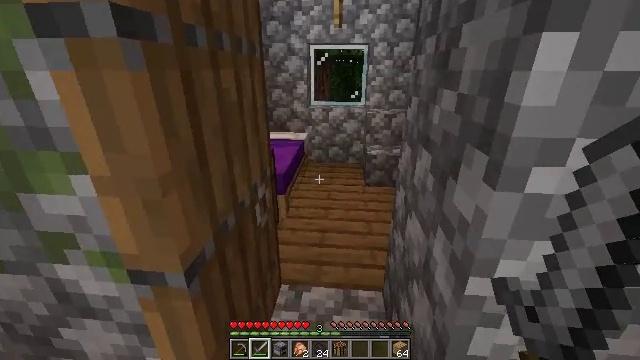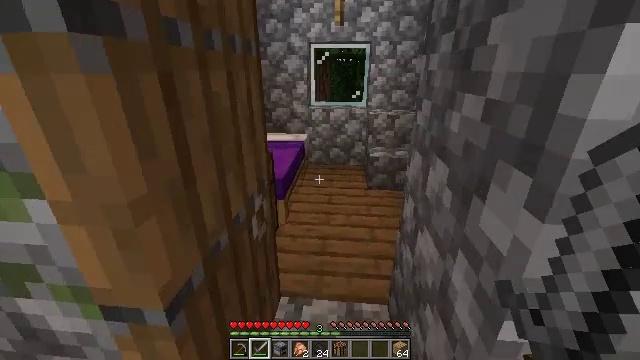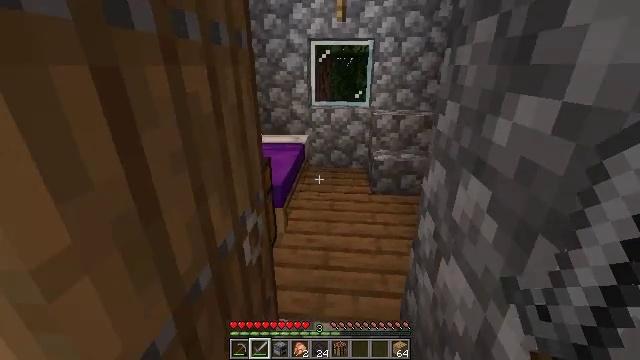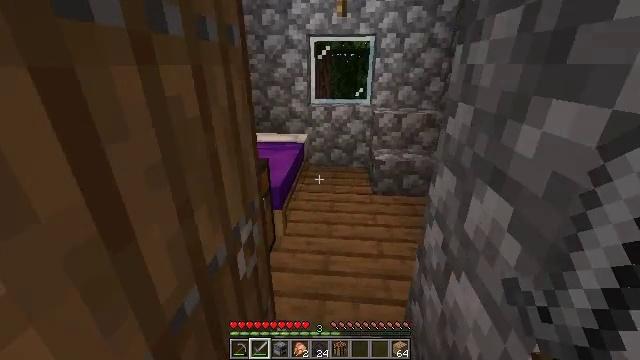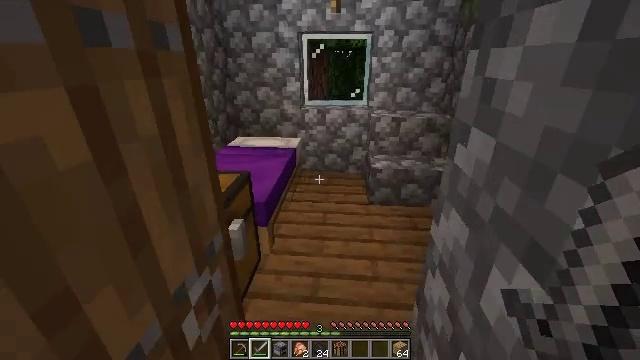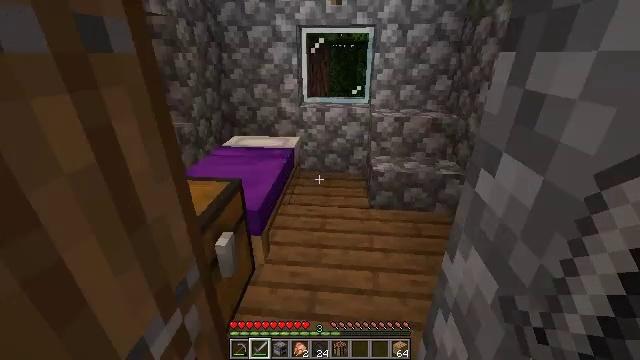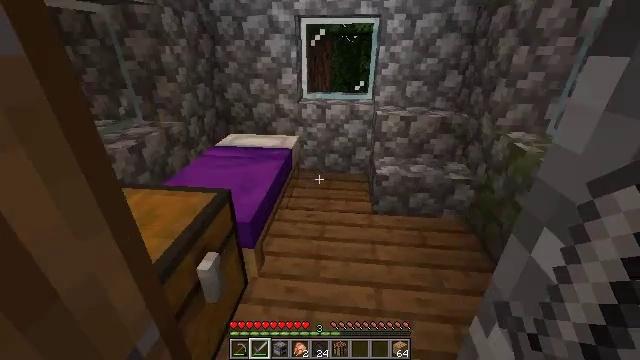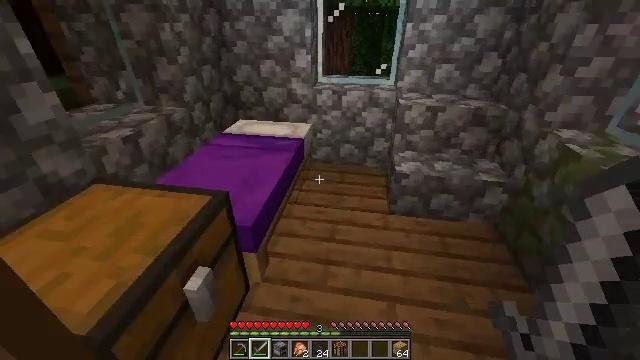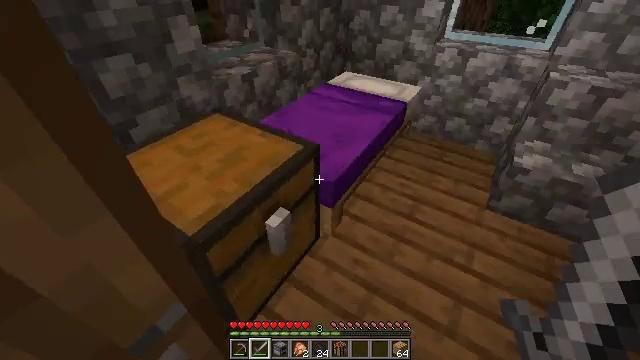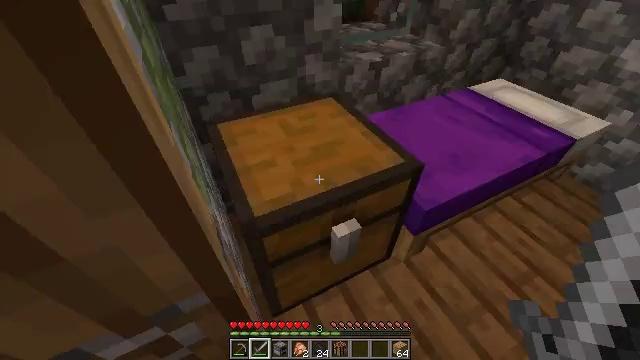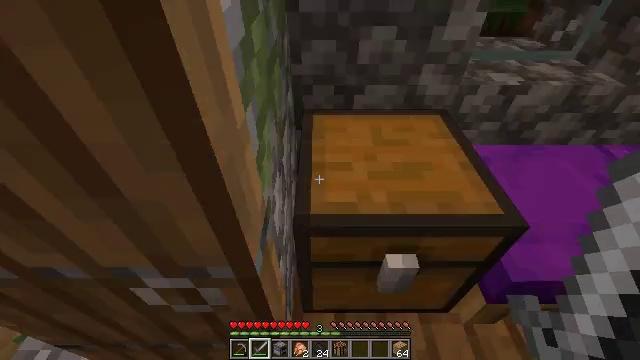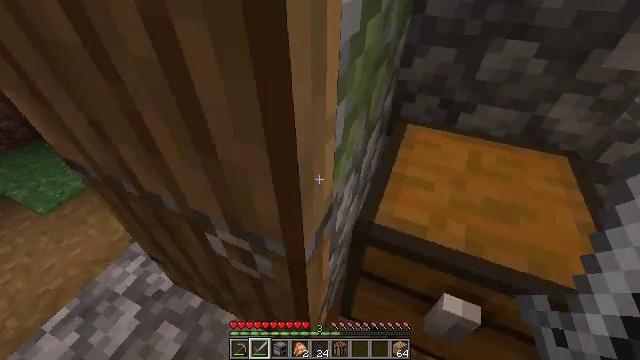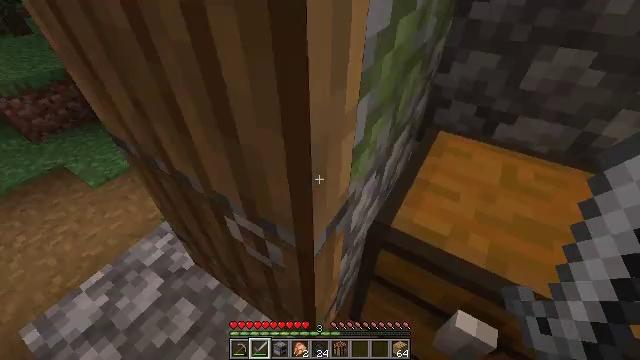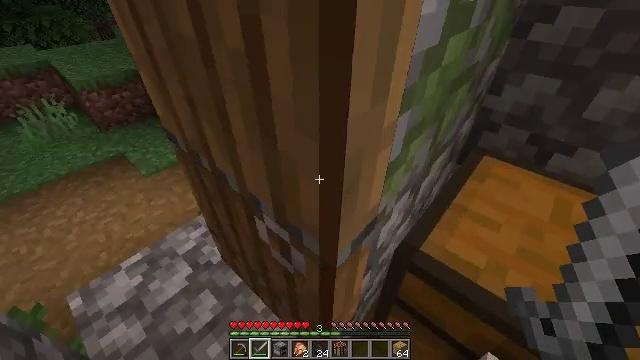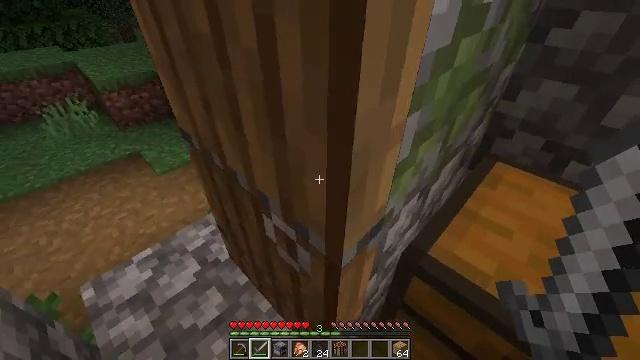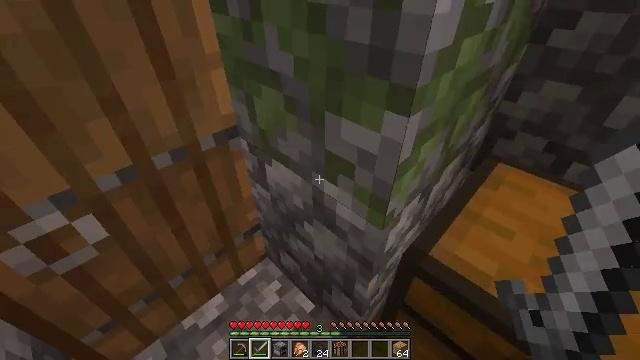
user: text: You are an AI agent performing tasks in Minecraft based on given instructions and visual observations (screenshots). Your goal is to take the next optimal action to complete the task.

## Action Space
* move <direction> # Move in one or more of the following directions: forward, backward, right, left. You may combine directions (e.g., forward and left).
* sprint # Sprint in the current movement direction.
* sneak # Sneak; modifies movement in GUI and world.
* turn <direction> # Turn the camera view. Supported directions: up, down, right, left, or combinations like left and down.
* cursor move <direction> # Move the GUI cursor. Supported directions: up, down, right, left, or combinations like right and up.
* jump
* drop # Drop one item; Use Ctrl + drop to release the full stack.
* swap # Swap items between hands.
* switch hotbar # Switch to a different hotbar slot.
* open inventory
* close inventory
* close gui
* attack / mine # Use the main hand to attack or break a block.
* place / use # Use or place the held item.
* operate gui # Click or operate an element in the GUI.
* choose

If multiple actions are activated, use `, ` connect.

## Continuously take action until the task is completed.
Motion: motion action
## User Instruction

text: Break the birch leaves block.
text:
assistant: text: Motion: move forward
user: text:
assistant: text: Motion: move forward
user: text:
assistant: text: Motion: move forward and move right
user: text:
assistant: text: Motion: move forward and move right
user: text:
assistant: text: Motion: move forward, turn down
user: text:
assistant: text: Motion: move forward, turn down
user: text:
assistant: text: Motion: move forward, turn left and down
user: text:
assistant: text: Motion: move forward, turn left and down
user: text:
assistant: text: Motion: turn left and down
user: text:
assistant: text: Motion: turn left
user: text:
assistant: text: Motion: turn left
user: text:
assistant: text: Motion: turn left
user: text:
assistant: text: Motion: turn left and up
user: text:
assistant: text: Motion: turn left
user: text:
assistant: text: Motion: use / place
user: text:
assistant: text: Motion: use / place
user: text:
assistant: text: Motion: use / place
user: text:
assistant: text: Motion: no_op
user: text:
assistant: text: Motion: turn right
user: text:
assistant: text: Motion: turn right and down
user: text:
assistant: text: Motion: move right, turn right
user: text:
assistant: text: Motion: move right, turn right
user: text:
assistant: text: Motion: move right, use / place
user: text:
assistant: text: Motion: use / place
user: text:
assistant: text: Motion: use / place
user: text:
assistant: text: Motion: no_op
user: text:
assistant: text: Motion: no_op
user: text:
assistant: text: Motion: open gui
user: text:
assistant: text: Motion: no_op
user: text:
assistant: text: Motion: no_op